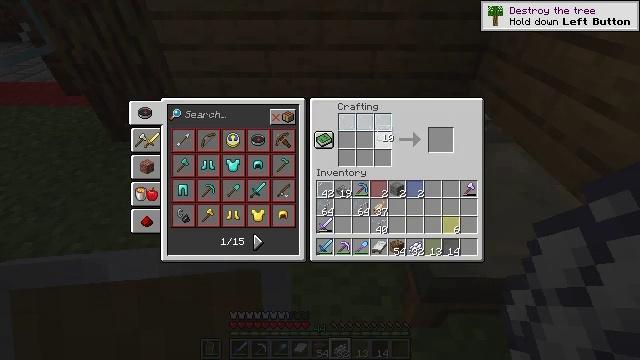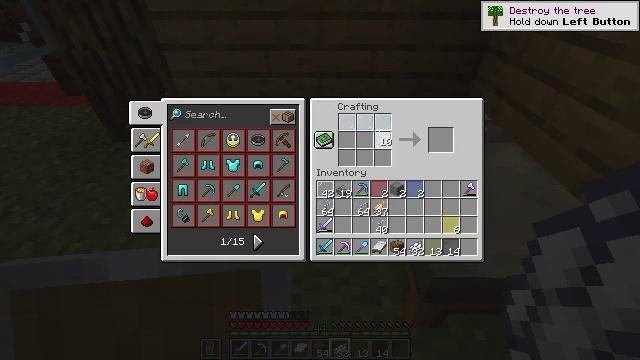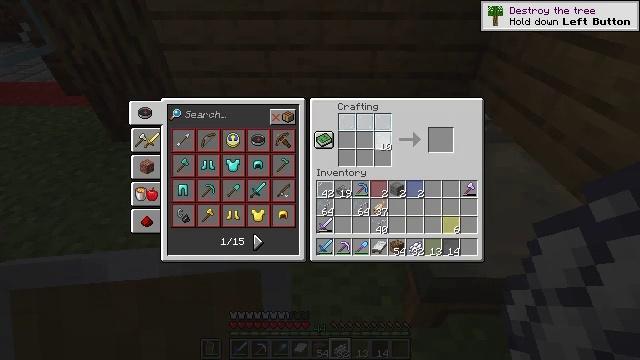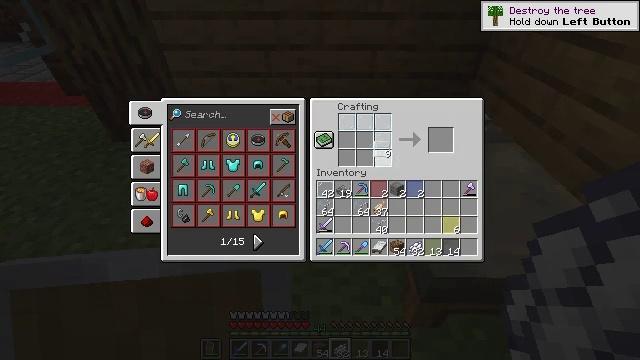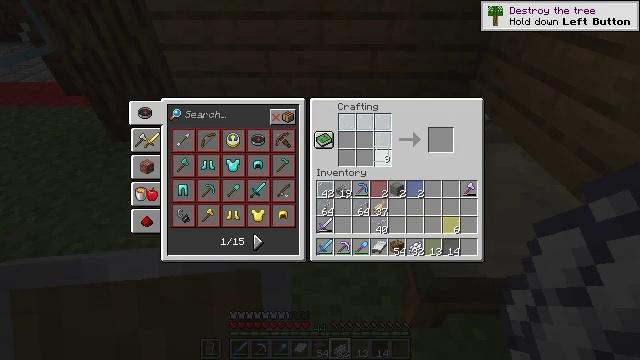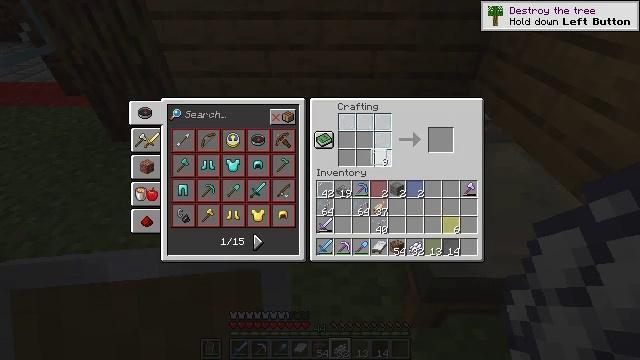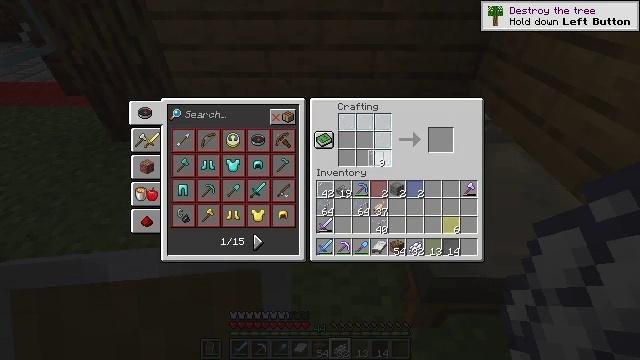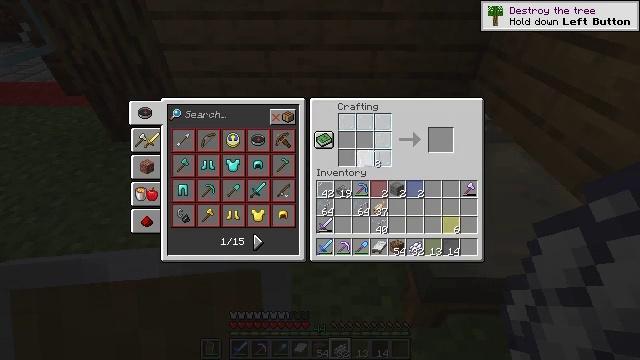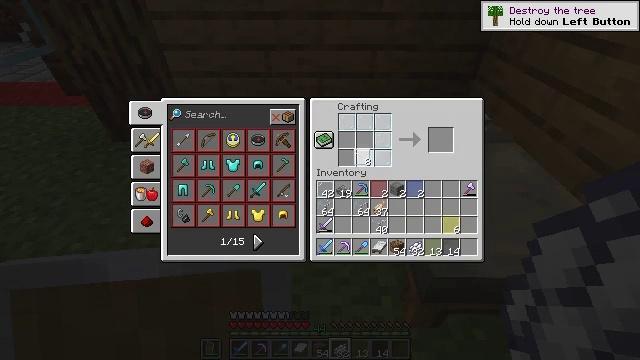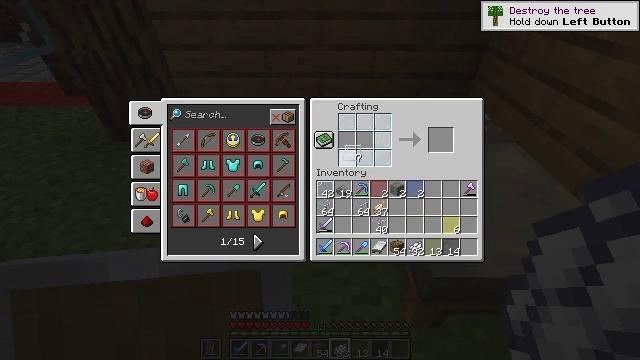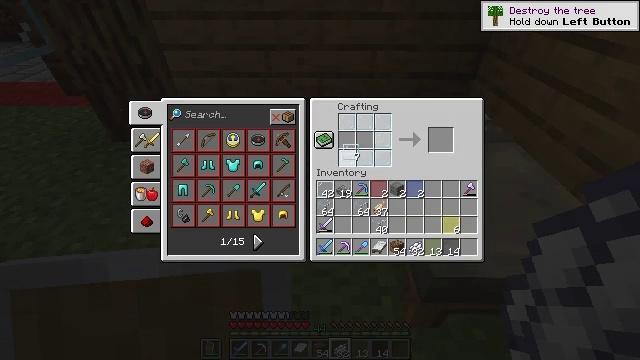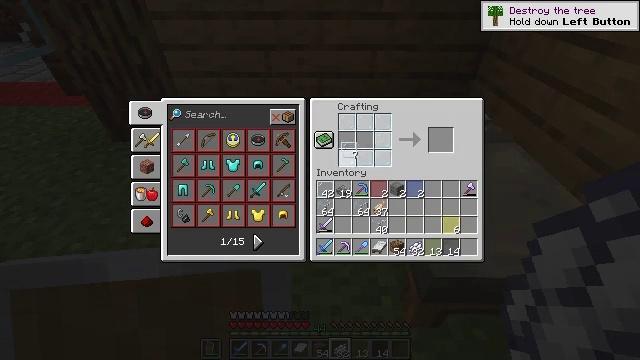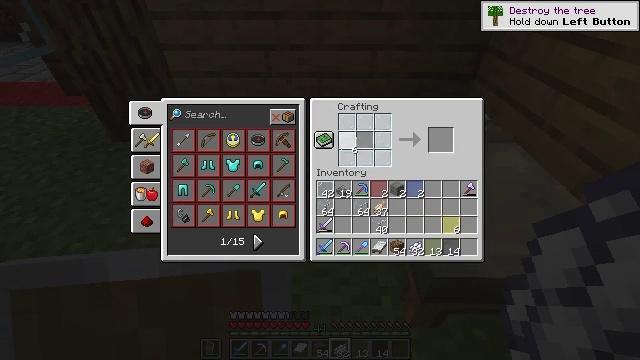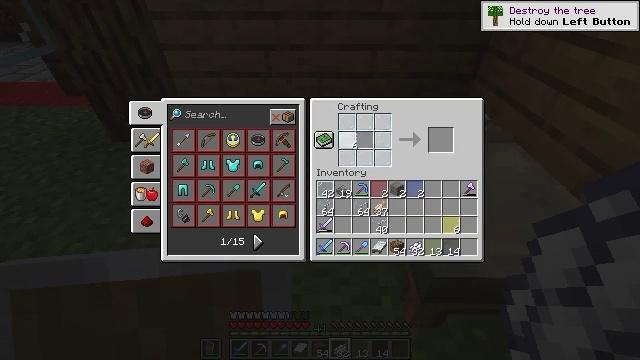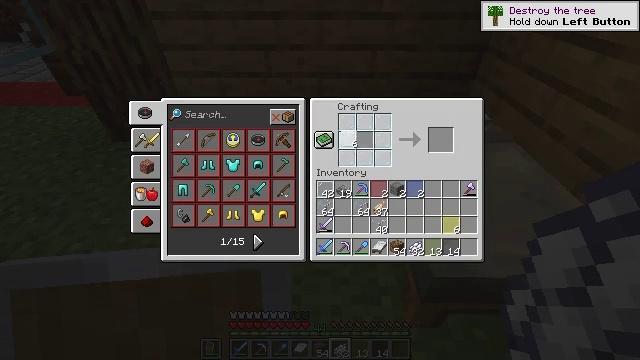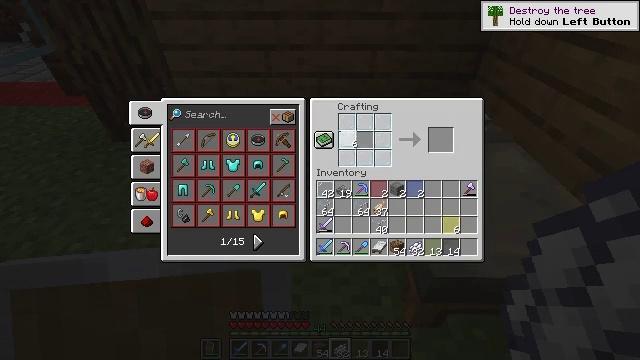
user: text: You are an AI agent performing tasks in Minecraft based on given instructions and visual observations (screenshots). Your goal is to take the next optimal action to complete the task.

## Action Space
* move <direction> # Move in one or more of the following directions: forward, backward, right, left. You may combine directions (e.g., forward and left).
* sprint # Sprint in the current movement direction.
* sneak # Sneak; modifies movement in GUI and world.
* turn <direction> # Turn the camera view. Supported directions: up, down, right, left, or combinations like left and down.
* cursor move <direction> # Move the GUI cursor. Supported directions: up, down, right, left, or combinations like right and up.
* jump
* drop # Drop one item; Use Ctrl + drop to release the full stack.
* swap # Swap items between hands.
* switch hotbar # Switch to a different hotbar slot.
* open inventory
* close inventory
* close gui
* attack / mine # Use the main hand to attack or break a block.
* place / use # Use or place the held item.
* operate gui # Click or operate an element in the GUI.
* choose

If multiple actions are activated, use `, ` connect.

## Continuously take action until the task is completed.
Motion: motion action
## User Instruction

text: Craft white stained glass pane in the crafting menu.
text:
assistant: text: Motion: choose
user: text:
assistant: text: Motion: choose
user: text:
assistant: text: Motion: choose
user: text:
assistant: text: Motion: choose
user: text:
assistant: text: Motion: choose
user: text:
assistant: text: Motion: choose
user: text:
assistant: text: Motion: choose
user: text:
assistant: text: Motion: cursor move left, choose
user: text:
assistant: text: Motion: cursor move left, choose
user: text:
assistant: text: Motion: choose
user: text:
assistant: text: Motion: choose
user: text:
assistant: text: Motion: choose
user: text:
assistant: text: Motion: choose
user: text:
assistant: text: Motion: choose
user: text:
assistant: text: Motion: choose
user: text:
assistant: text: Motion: no_op
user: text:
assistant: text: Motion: no_op
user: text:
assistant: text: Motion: no_op
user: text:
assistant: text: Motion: no_op
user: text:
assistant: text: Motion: no_op
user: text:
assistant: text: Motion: no_op
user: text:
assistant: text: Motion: no_op
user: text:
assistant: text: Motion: no_op
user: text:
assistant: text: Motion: no_op
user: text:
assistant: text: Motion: no_op
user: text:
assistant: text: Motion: no_op
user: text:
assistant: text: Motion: no_op
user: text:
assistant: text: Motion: no_op
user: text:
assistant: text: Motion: cursor move right and down
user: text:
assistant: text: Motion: cursor move right and down